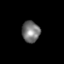
Tissue: skin
Cell type: Epithelial cells
Senescence score: 0.2309
Nuclear area (px): 374
Mean DAPI intensity: 117.182